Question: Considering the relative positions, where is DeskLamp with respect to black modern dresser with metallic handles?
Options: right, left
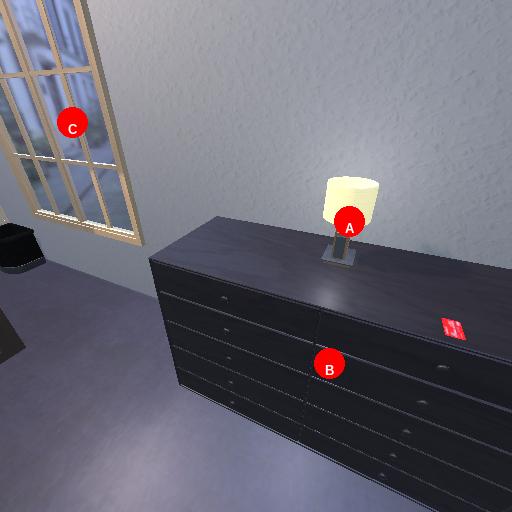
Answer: right